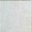
Piece: xx